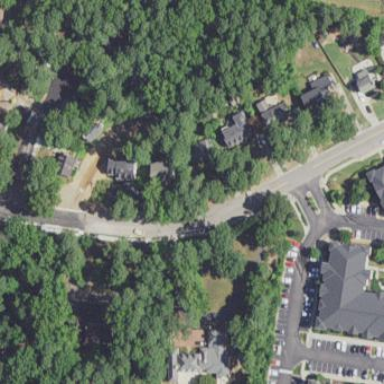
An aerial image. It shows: Residential area within neighborhood.